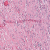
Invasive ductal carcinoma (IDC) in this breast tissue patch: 0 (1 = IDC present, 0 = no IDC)